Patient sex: M
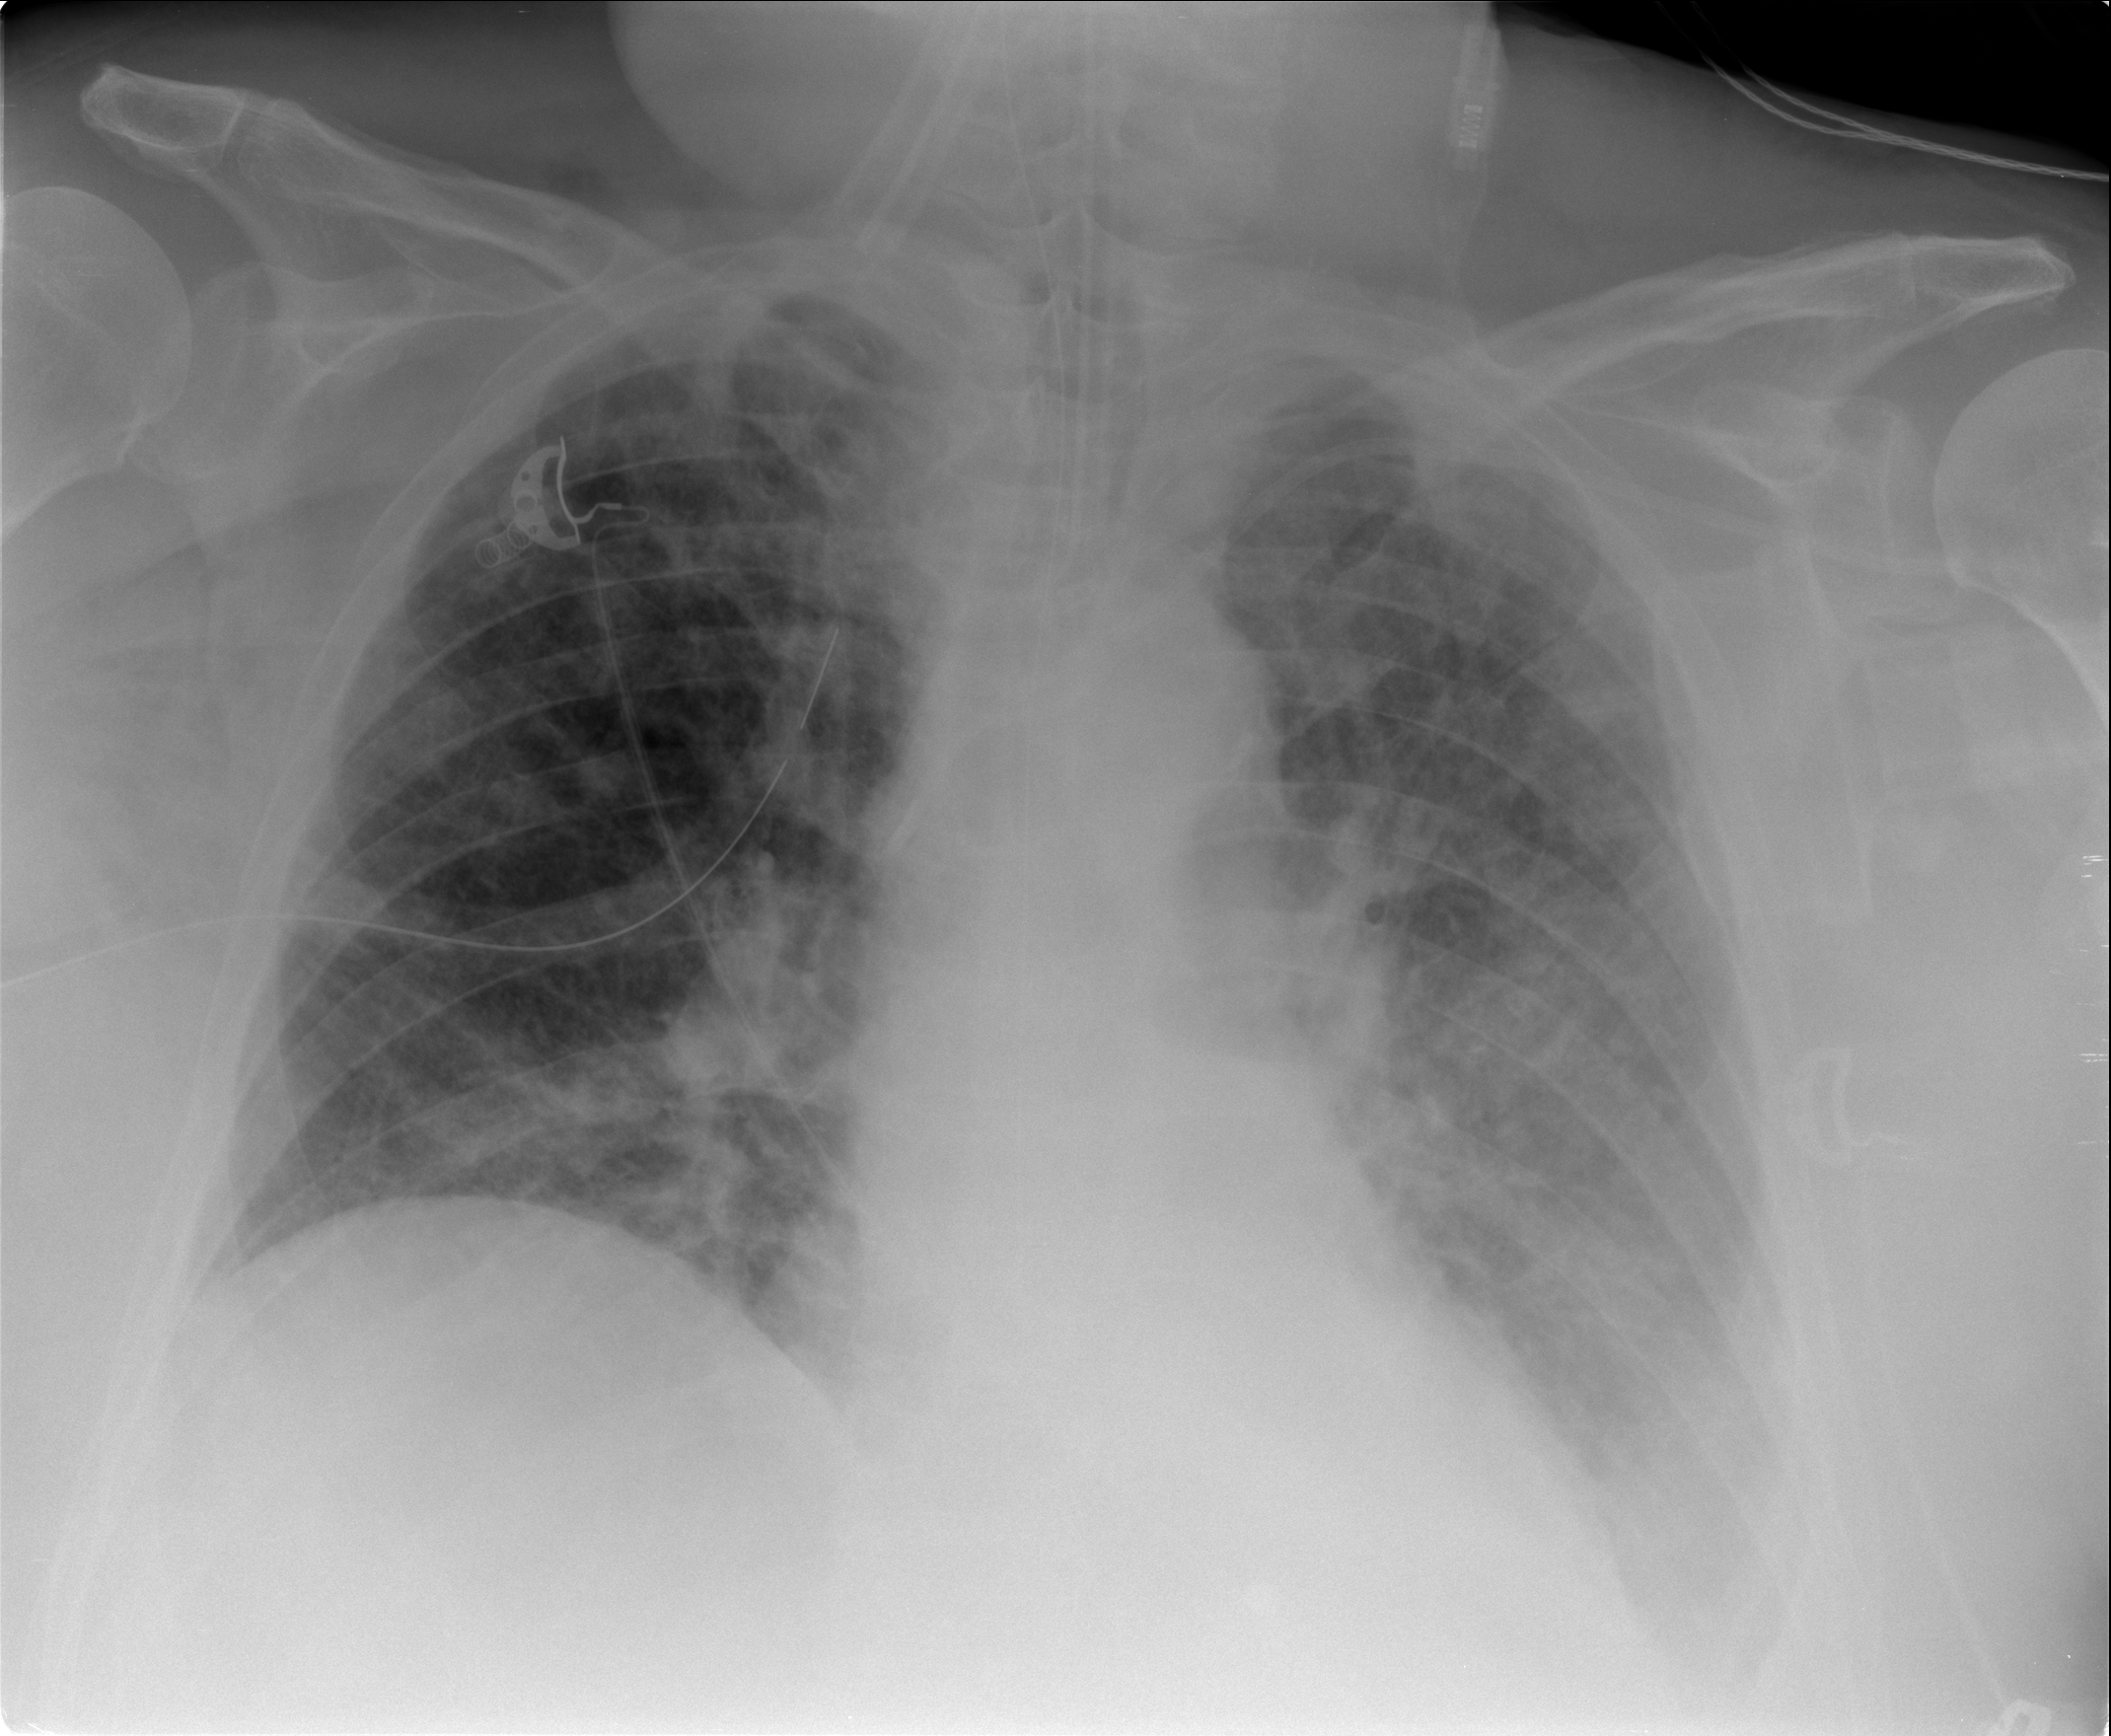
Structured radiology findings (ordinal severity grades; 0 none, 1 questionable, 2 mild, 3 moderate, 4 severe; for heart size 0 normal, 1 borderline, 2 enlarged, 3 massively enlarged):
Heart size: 0
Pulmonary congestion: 3
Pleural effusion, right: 2
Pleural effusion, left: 2
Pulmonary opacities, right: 3
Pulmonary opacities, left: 3
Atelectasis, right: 2
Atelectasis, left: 3